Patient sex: M
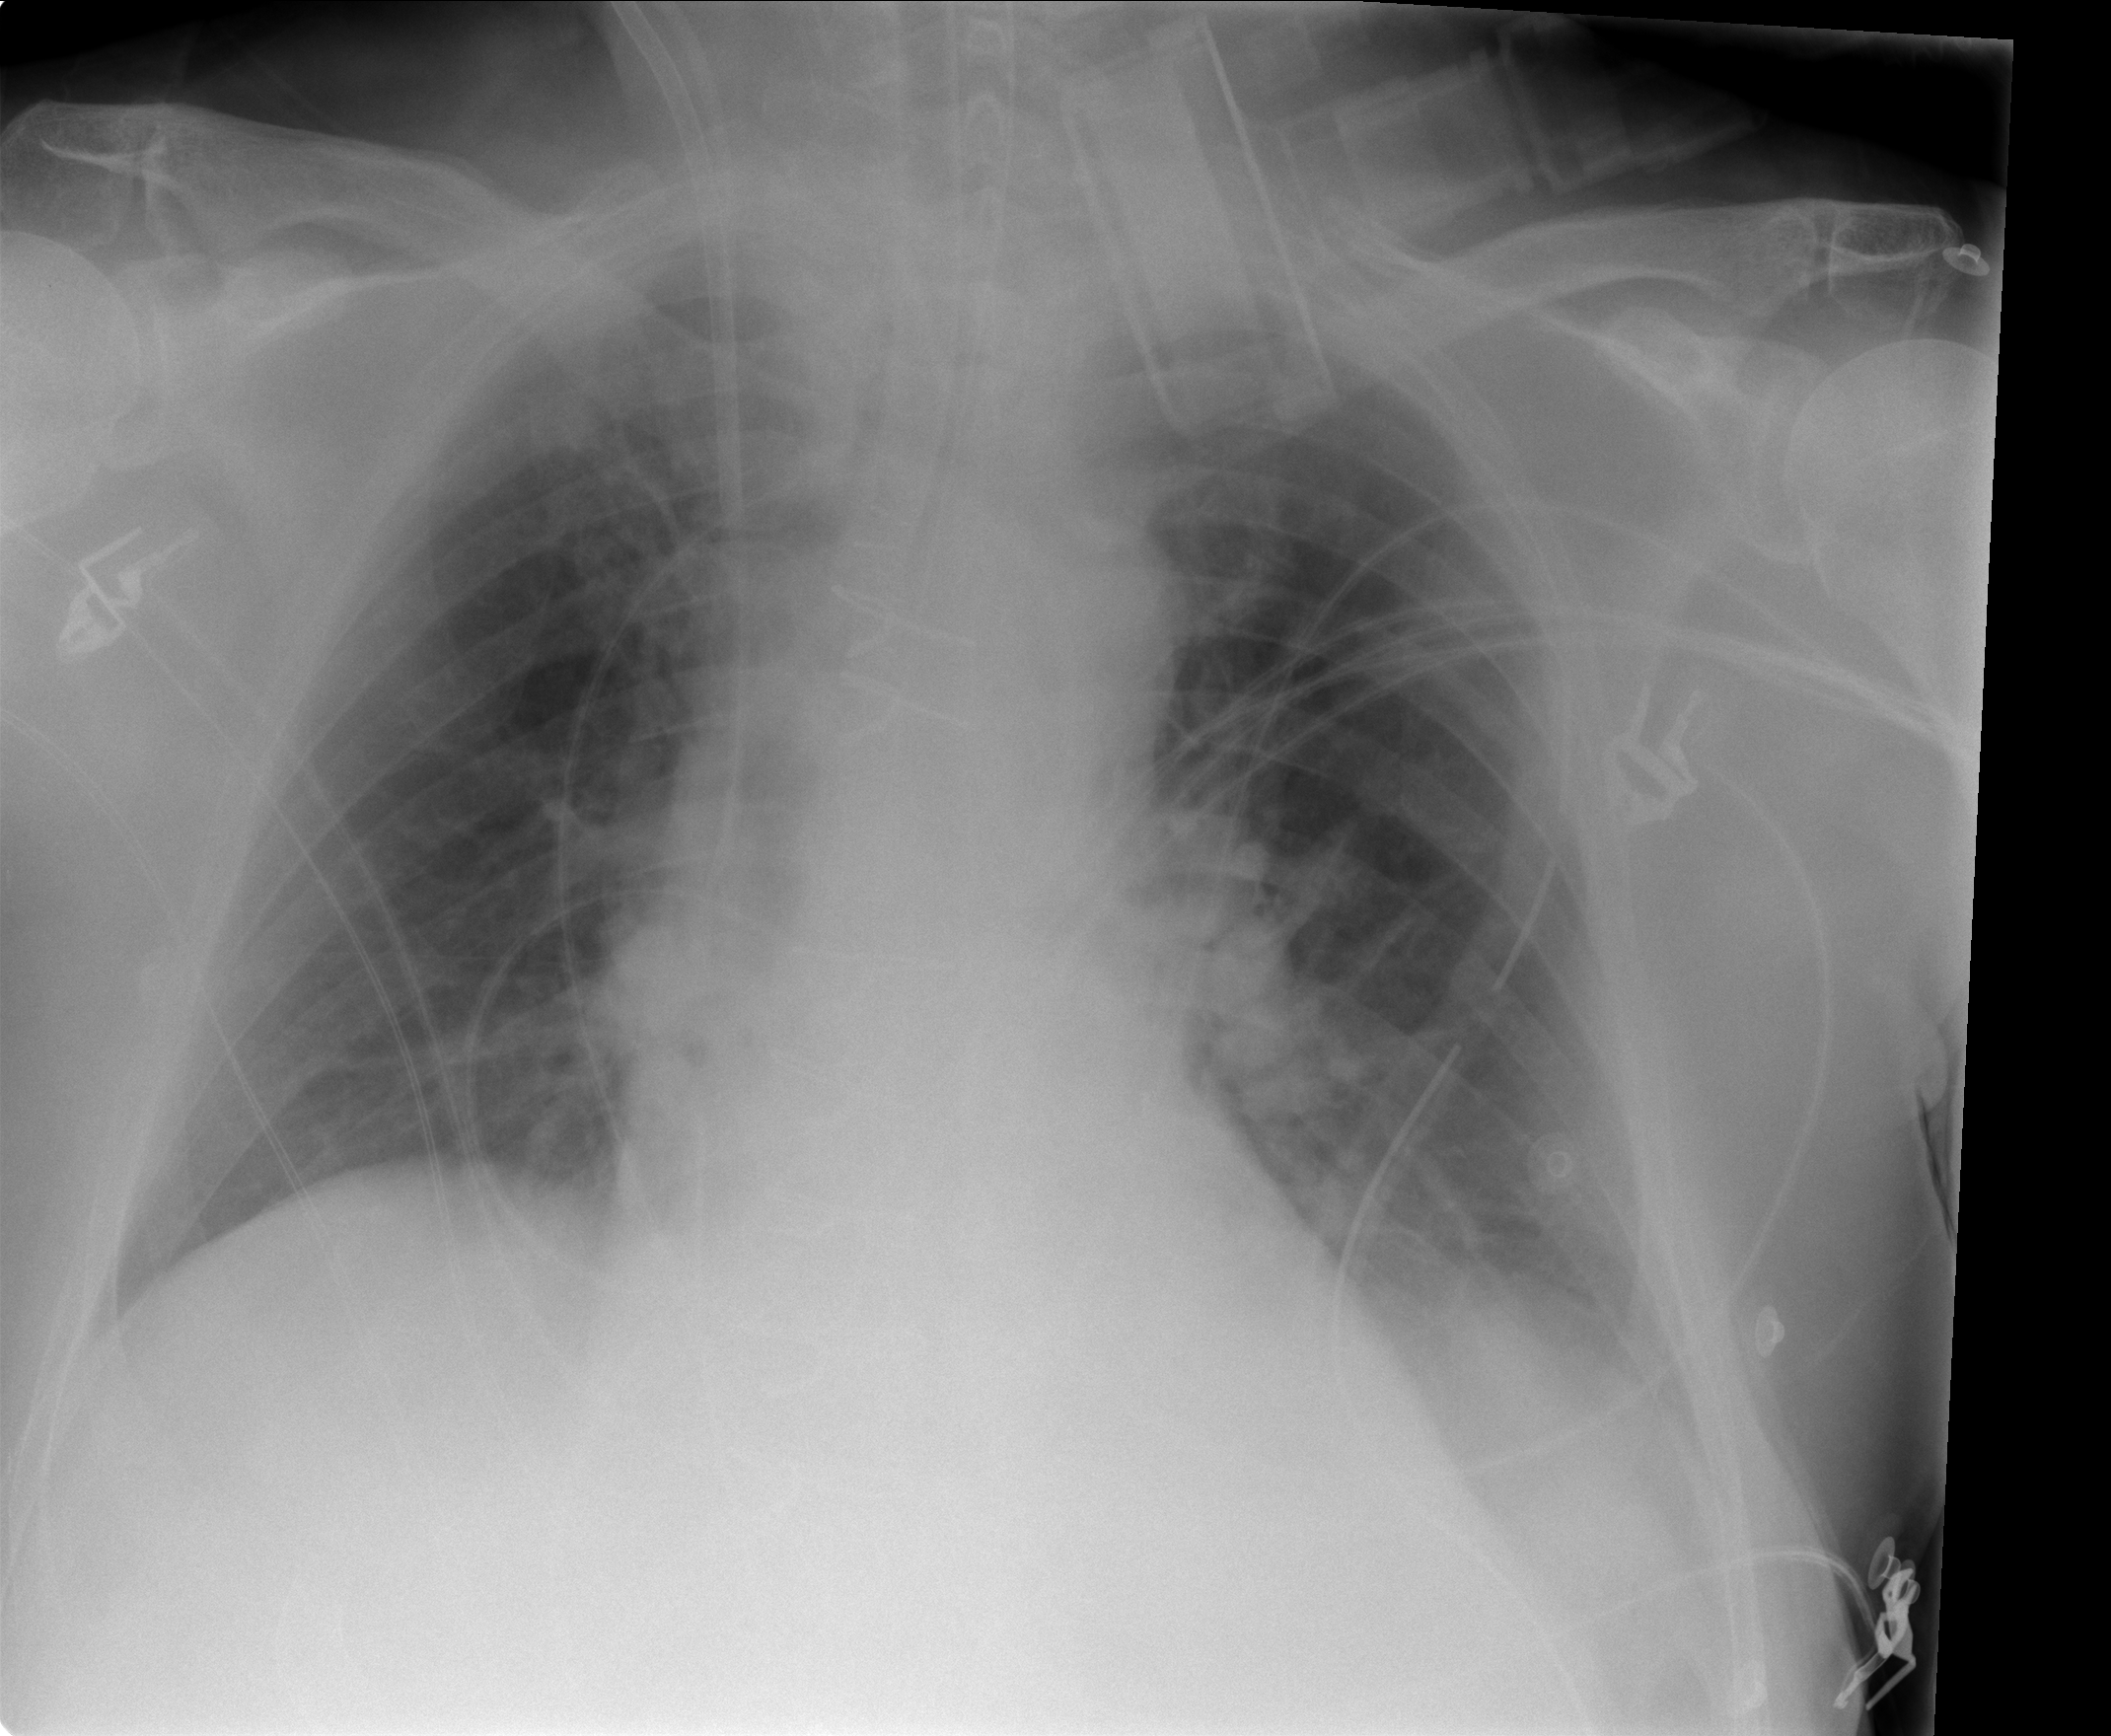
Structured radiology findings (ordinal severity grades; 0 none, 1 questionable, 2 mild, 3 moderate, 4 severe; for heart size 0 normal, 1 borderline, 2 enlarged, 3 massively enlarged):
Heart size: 0
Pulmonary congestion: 2
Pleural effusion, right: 0
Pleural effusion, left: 2
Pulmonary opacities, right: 0
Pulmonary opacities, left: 0
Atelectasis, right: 2
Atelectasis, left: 2